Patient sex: M
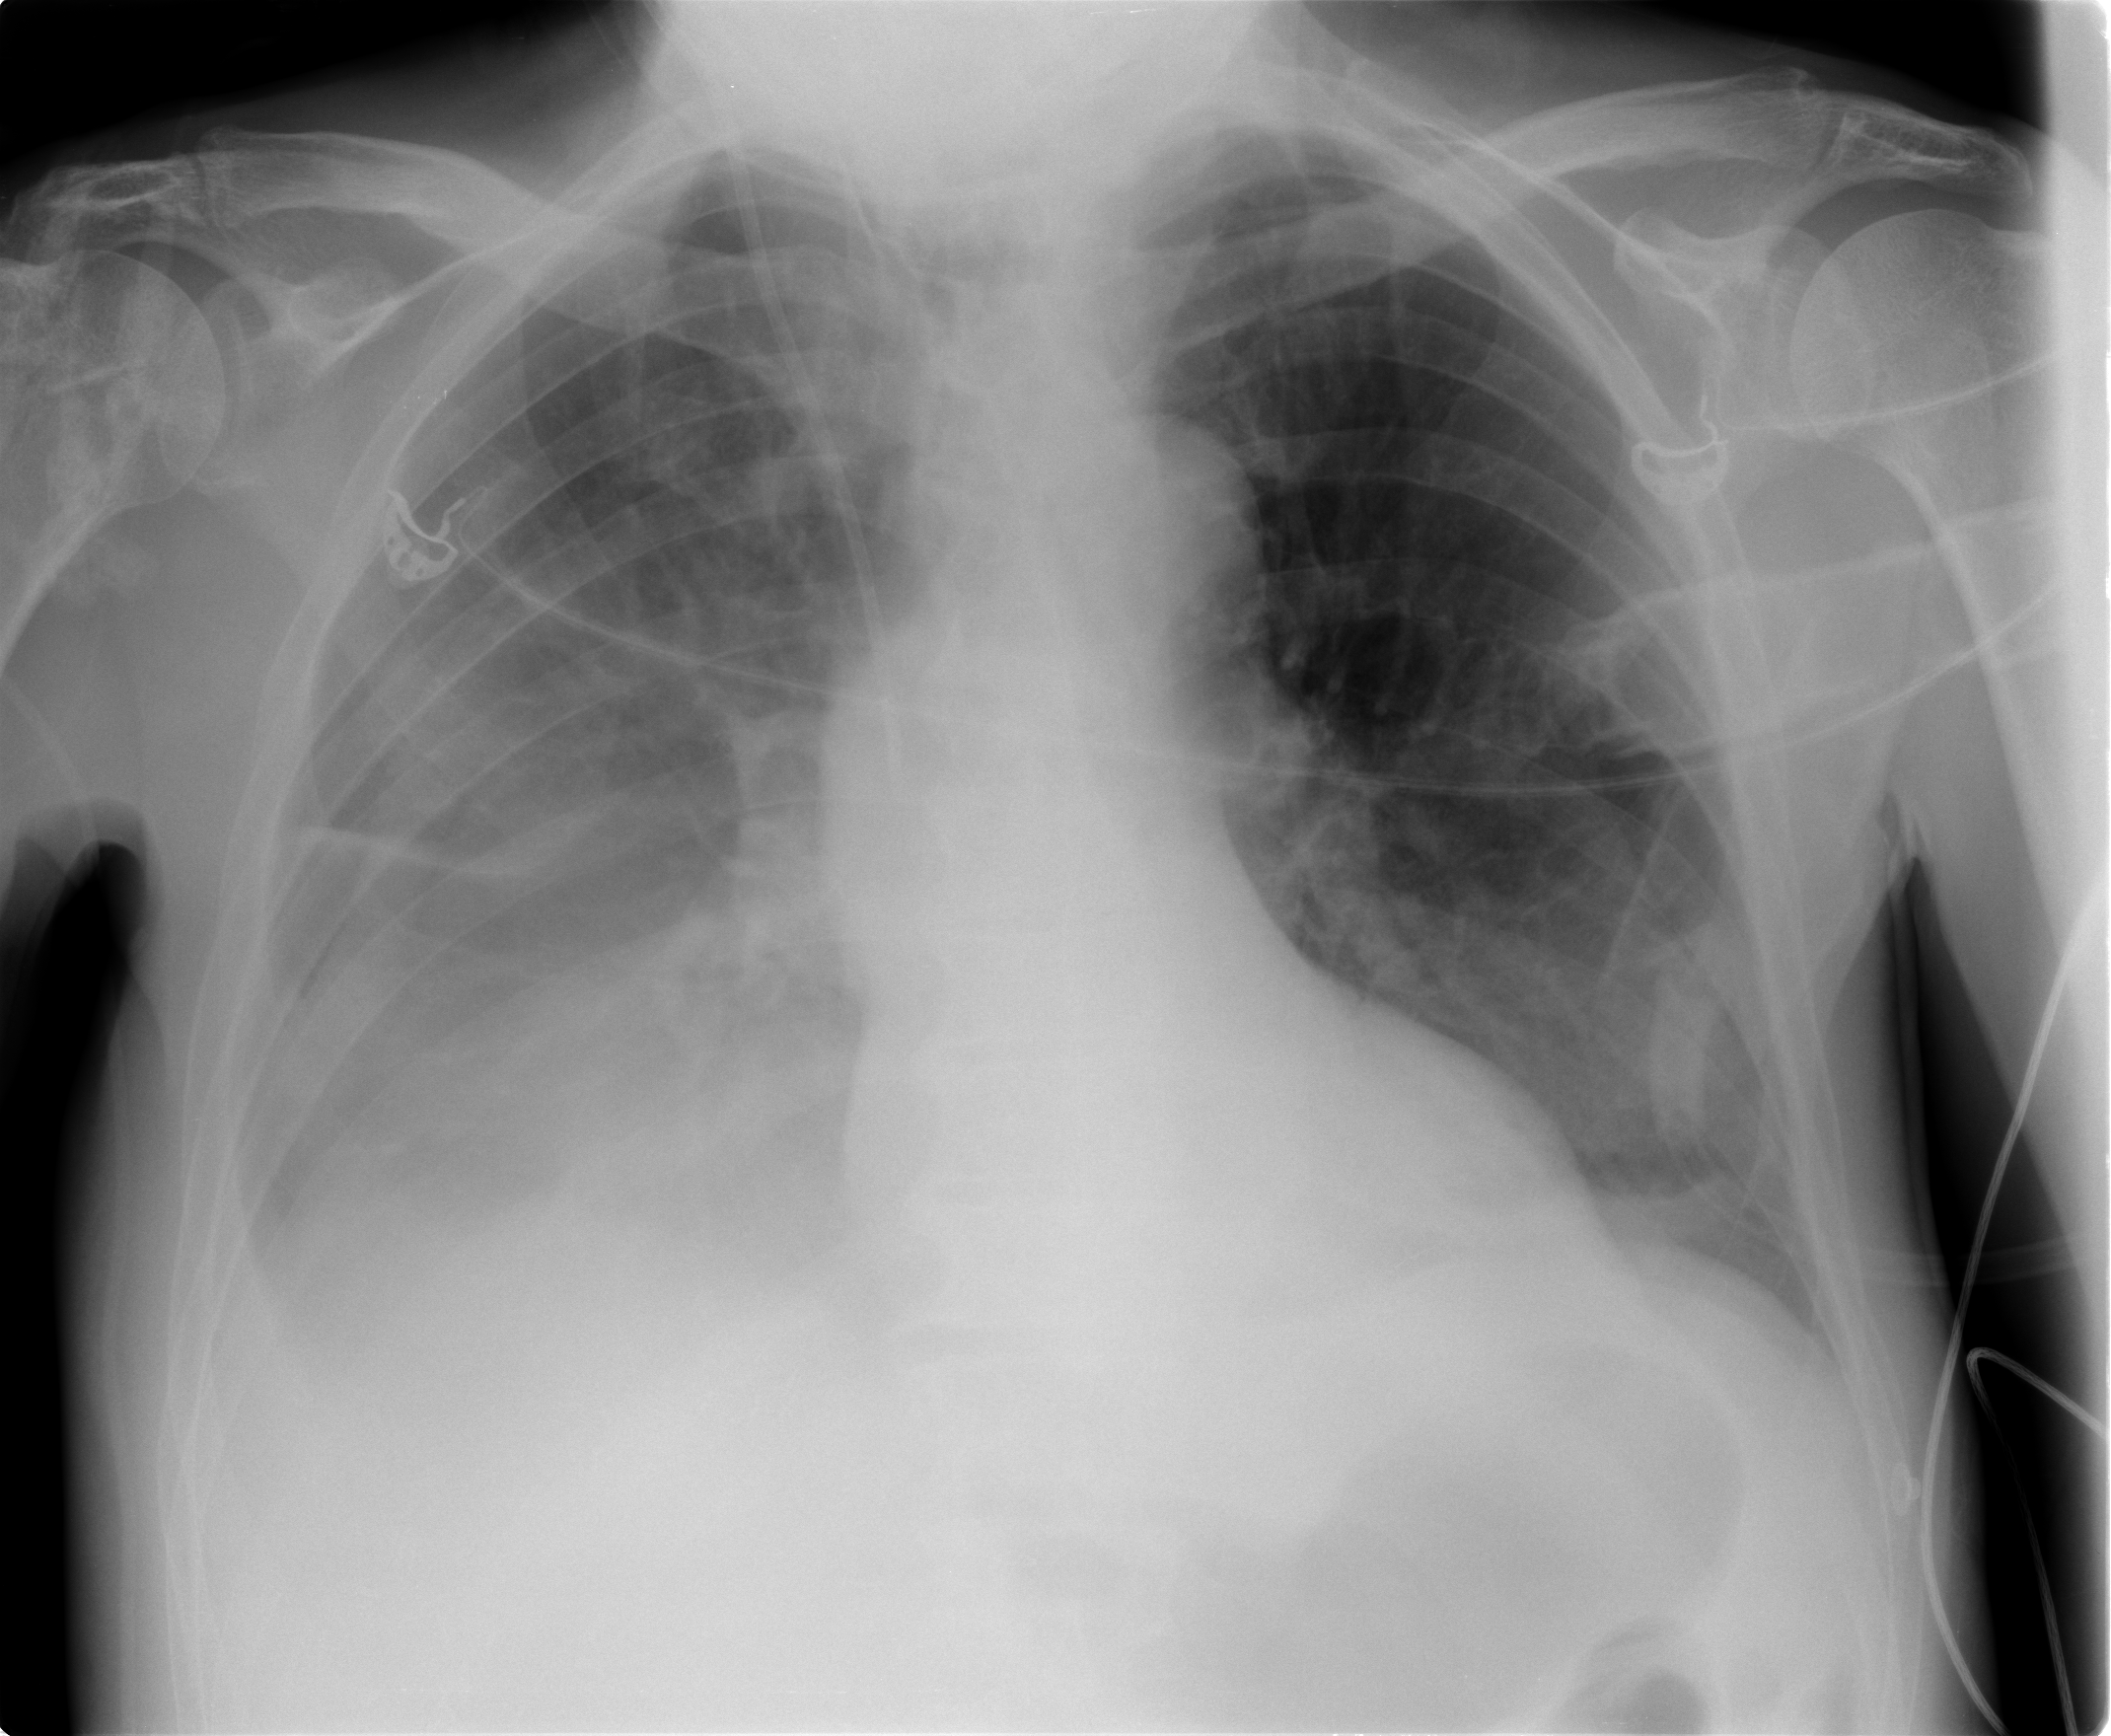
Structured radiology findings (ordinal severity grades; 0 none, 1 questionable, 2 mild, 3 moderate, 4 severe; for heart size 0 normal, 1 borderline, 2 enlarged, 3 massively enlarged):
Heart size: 0
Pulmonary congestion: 0
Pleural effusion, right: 3
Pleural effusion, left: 1
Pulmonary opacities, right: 0
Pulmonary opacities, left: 0
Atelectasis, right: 2
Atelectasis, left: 0